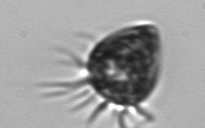
Label: Ciliophora